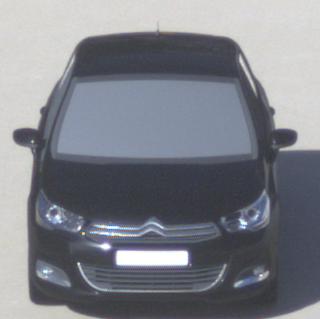
Make: Citroen
Model: C4 VTi 95
Detailed model: C4 (II)
Model produced from: 2012/08
Model produced until: 2013/06
Doors: 5
Color: black
Road condition: dry road
Daytime: morning or afternoon
Contrast: high contrast